Interaction volume radius: 5 \u00c5
Interaction volume height: 25 \u00c5
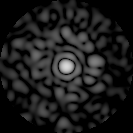
Disorder parameter: 0.8048